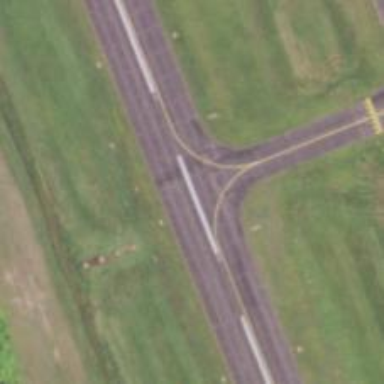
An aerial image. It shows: Runway at airport.